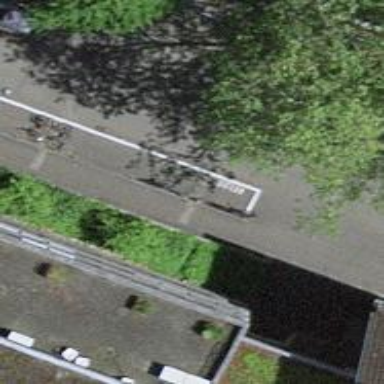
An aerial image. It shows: Rack for bicycle parking.